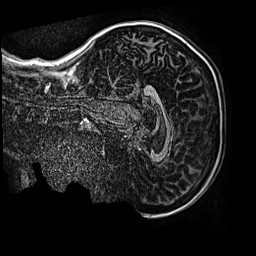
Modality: MP2RAGE
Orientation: sagittal
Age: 13
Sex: female
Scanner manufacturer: siemens
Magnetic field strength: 3 T
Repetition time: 4 s
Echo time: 0.00299 s